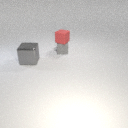
large gray metal cube in front of small gray rubber cube